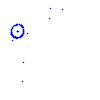
Particle: kaon